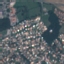
Land use / land cover: Residential